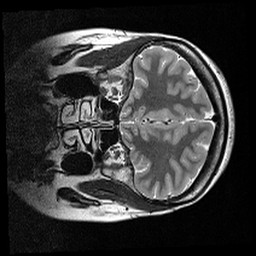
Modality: T2w
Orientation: coronal
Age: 29
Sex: female
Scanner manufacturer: siemens
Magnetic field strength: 3 T
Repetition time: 7 s
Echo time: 0.085 s